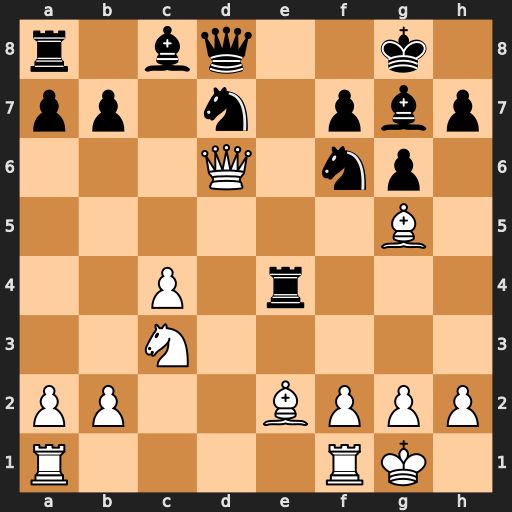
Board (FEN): r1bq2k1/pp1n1pbp/3Q1np1/6B1/2P1r3/2N5/PP2BPPP/R4RK1
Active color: w
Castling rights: -
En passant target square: -
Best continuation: Bxf6 Qxf6 Nxe4